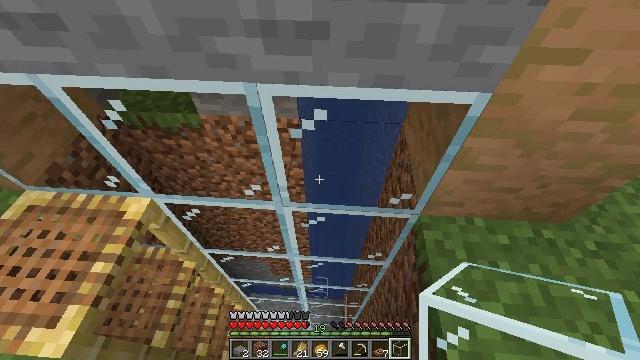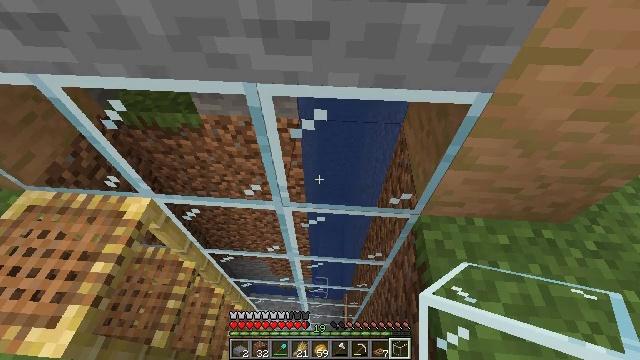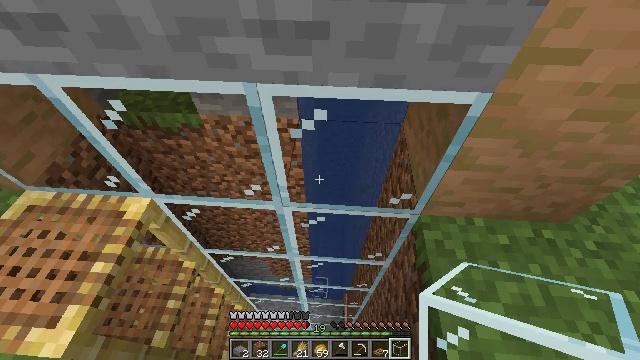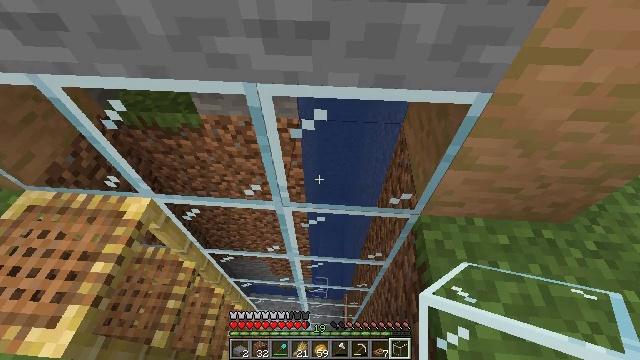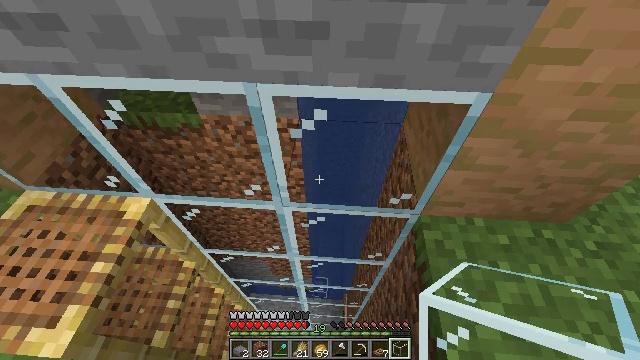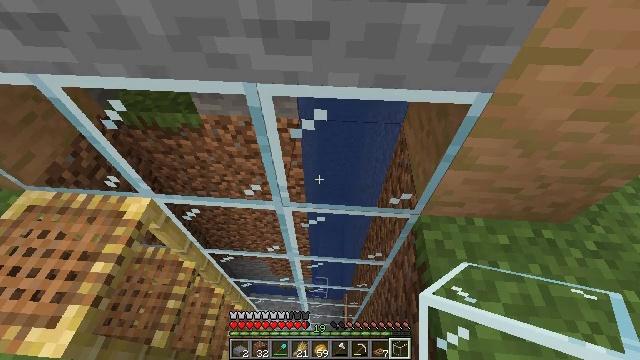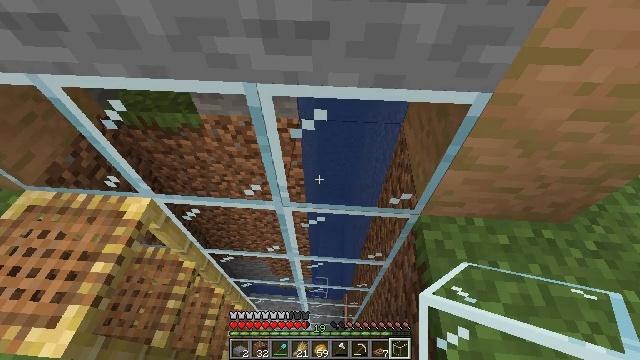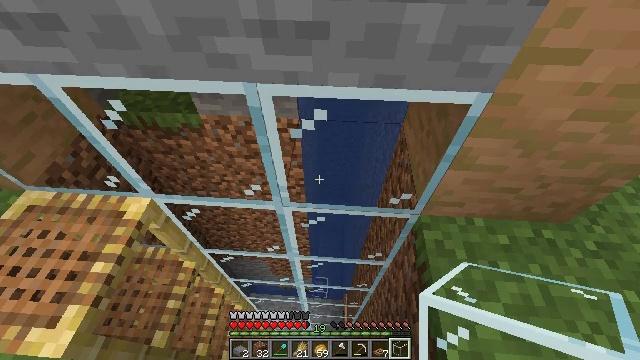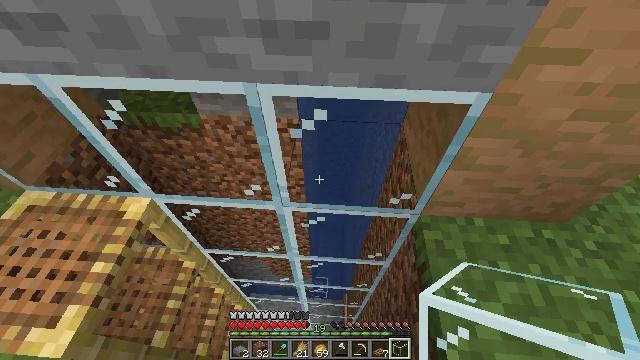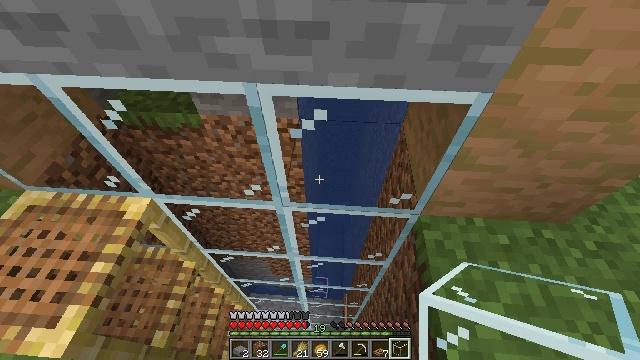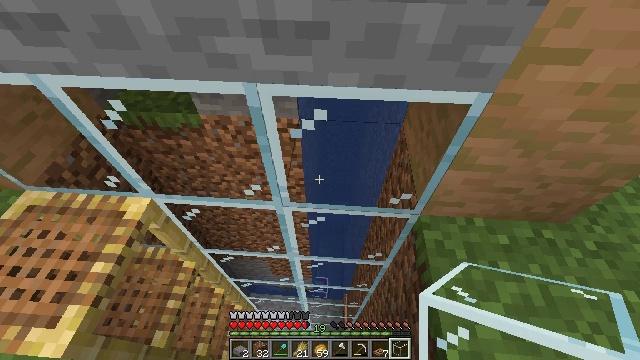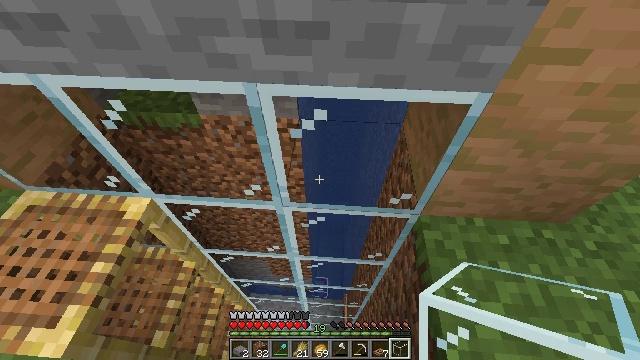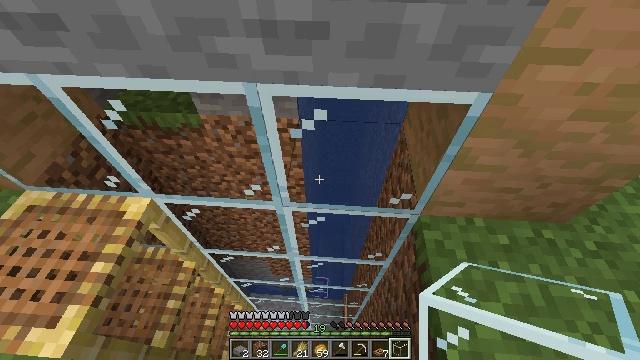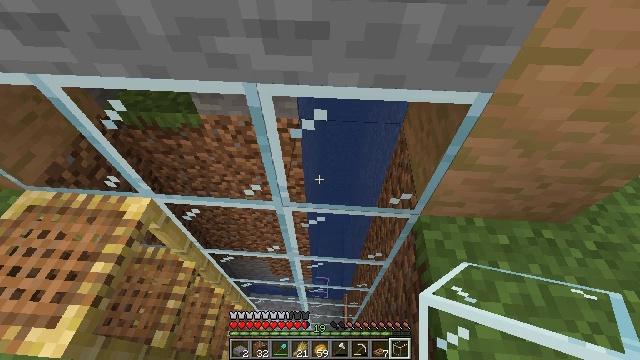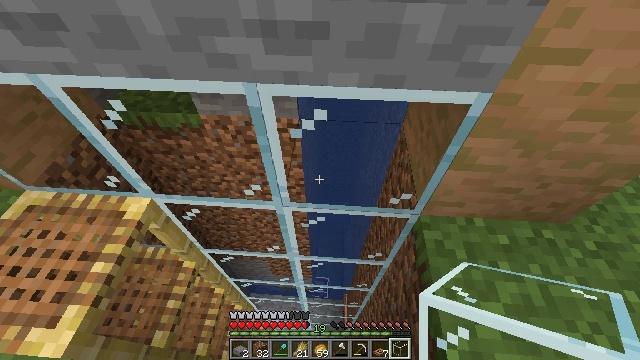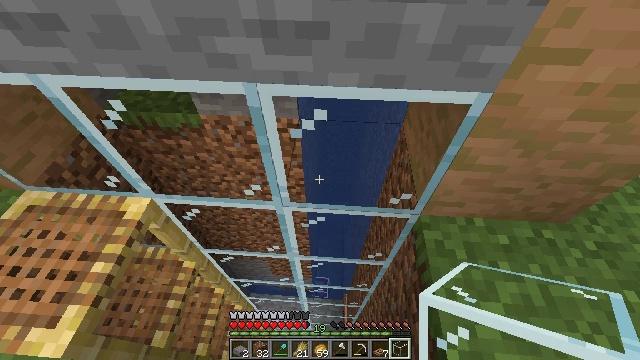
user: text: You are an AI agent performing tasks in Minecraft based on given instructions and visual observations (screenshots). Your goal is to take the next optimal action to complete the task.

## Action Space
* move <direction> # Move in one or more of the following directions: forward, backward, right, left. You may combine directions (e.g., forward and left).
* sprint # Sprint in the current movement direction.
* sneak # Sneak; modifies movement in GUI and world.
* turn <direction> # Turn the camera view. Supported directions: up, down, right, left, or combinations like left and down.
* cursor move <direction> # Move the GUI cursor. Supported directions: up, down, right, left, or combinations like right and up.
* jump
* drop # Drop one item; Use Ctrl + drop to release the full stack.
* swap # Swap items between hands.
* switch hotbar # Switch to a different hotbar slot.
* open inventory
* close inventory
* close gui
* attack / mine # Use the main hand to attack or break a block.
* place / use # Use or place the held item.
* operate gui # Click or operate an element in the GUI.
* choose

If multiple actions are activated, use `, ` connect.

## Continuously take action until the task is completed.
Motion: motion action
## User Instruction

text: Combine sticks and jungle wood planks to craft a jungle sign.
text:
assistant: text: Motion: no_op
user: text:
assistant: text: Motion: no_op
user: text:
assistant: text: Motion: no_op
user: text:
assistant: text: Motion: no_op
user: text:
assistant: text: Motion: no_op
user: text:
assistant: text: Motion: no_op
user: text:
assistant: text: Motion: no_op
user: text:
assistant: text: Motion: no_op
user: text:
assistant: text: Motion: no_op
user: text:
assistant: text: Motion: no_op
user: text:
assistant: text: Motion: no_op
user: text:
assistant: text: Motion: no_op
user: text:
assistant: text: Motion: no_op
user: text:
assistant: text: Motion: no_op
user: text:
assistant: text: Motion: no_op
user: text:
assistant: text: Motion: no_op
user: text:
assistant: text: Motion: no_op
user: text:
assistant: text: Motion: no_op
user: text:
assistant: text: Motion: no_op
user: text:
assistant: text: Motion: no_op
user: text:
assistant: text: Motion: no_op
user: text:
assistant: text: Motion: no_op
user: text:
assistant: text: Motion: no_op
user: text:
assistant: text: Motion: no_op
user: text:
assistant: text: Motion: no_op
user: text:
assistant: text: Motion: no_op
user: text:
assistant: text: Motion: no_op
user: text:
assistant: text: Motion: no_op
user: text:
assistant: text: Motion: no_op
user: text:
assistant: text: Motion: no_op